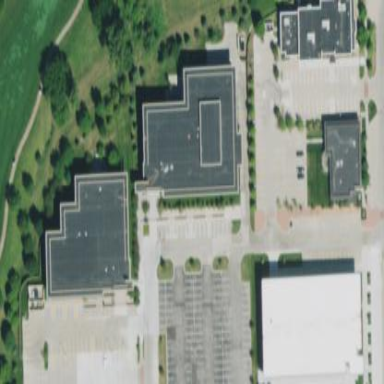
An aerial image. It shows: Office building.